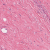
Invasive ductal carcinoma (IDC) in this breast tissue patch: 0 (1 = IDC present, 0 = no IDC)